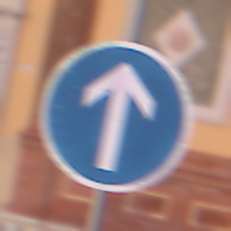
Verkehrszeichen: VorgeschriebeneFahrtrichtungGeradeaus
Umgebung: Outdoor, Urban
Tageszeit: SunriseSunset
Wetter: Clear
Licht: Natural
Jahreszeit: NotSpecified
Kontrast: MediumContrast